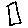
Label: square